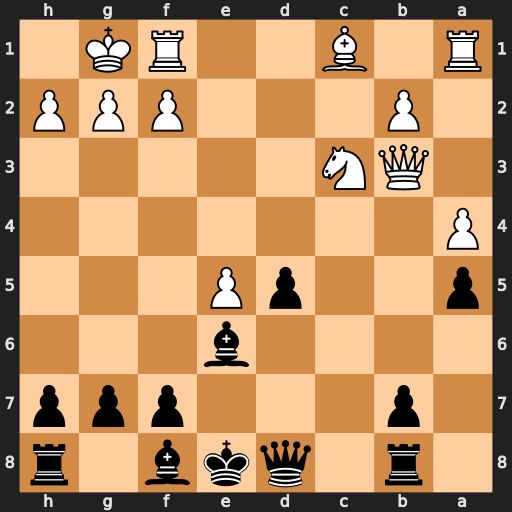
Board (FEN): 1r1qkb1r/1p3ppp/4b3/p2pP3/P7/1QN5/1P3PPP/R1B2RK1
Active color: b
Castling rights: k
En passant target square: -
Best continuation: d4 Qb5+ Bd7 Qd3 dxc3